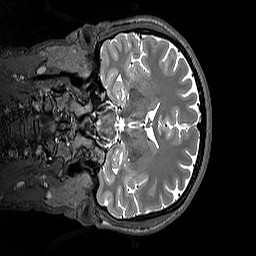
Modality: T2w
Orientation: coronal
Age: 24
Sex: female
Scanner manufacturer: siemens
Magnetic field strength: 3 T
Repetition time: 3.2 s
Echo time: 0.412 s